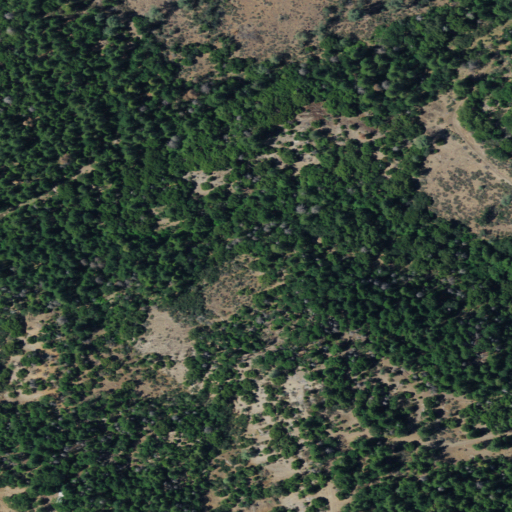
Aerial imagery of valley in California named Miners Gulch containing evergreen forest, shrub, and open development